Question: Using 'R' , I have drawn a hatched plot similar to <URL>. I want to do following 4 things in 'R'
1. Add legend as shown in the link.
2. Replace x-axis name by the greek symbol of delta
3. To mention various points of intersection on the plot. for eg, at x=0.75 a few curves meet x-axis, I want to put the value 0.75 near that point.
4. If you see the curves, they are not smooth. How to make them smooth ? Even excel plots far more smoother curves.
How to achieve this ?
Here is the plot.

Following code is used to draw the plot.
'''
plot(NA,xlim=c(0,1),ylim=c(0,1),xlab="delta",ylab="K", xaxs="i",yaxs="i") # Empty plot
a1 <- curve((x+x^7-x^2-x^4)/(1+x-x^3-x^4), from=0, n=450000, add = TRUE) # First curve
a2 <- curve((x^2+x^3-x-x^5)/(x+x^2), to=0.9, n=45000, add = TRUE)
a3 <- curve((x+x^7-x^2-x^4)/(1+x-x^2-x^3-x^4+x^7),from=0, n=45000, add = TRUE)
a4 <- curve((x+x^8-x^3-x^5)/(x+x^8-x^3-x^5+1-x^4),from=0, to=0.9, n=45000, add = TRUE)
a5 <- curve((x+x^8-x^3-x^5)/(1+x-x^5-x^4),from=0, n=45000, add = TRUE)
a6 <- curve((x+x^2-x^4-1)/(x-x^4), to=0.84, n=45000, add = TRUE)
a7 <- curve((x+x^6-x^3-x^4)/(1+x-x^3-x^4), from=0.83 ,to=1, n=45000, add = TRUE)
a8 <- curve((1+x^7-x^2-x^4)/(1+x^3-x-x^4), from=0.819, n=45000, add = TRUE)
a9 <- curve((x)/(1+x), n=45000,from=0.819, to =1, add = TRUE)
names(a1) <- c('xA1','yA1')
names(a2) <- c('xA2','yA2')
names(a3) <- c('xA3','yA3')
names(a4) <- c('xA4','yA4')
names(a5) <- c('xA5','yA5')
names(a6) <- c('xA6','yA6')
names(a7) <- c('xA7','yA7')
names(a8) <- c('xA8','yA8')
names(a9) <- c('xA9','yA9')
with(as.list(c(a1,a2,a3,a4,a5,a6,a7,a8,a9)),{
idA <- yA3 >=0
idB <- yA2 >=0 & yA2 <= yA4
idC <- yA4 >= yA2
idD <- yA5 >=0
idE <- yA6 >=0 & yA6 <= yA7
idF <- yA7 <= yA6
idG <- yA8 >=0 & yA8 <= yA9
idH <- xA9 >= xA8 & xA9 >0.8
idI <- xA1 >=0 & xA1 <= 0.755
idJ <- xA3 >=0 & xA3 <= 0.755
polygon(x = c(xA3[idA],xA2[idB],rev(xA4[idC])),
y = c(yA3[idA],yA2[idB],rev(yA4[idC])),
density=20, angle=90, border=NULL)
polygon(x = c(xA5[idD],1,1,0),
y = c(yA5[idD],0,1,1),
density=20, angle=0, border=NULL)
polygon(x = c(xA6,xA7),
y = c(yA6,yA7),
density=20, angle=45, border=NULL)
polygon(x = c(rev(xA8[idG]),xA9[idH],1),
y = c(rev(yA8[idG]),yA9[idH],0),
density=20, angle=135, border=NULL)
polygon(x = c(xA1[idI],rev(xA3[idJ])),
y = c(yA1[idI],rev(yA3[idJ])),
col="black", border=NULL)
})
'''
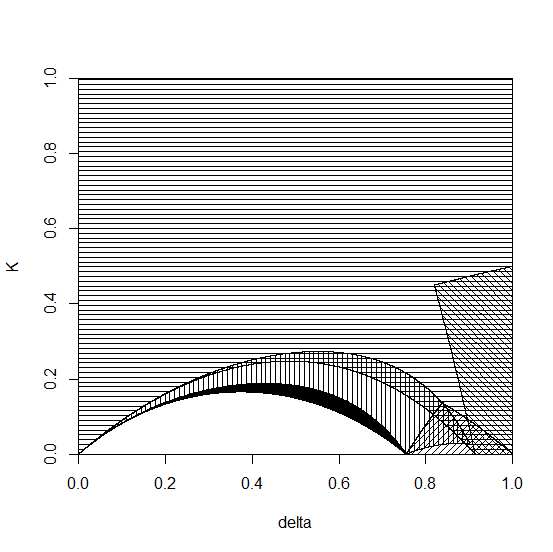
Answer: '''
layout(matrix(c(1,2),nrow=1),
width=c(4,1)) #Divide your plotting region in two inequal part
par(mar=c(5,4,4,0)) #Get rid of the margin on the right side
plot(NA,xlim=c(0,1),ylim=c(0,1),
xlab=expression(delta),ylab="K", xaxs="i",yaxs="i") # Here's your delta
a1 <- curve((x+x^7-x^2-x^4)/(1+x-x^3-x^4), from=0, n=450000, add = TRUE)
...
par(mar=c(5,0,4,2)) #No margin on the left side
plot(c(0,1),type="n", axes=F, xlab="", ylab="") #Empty plot
legend("top",legend=c("1","2","3","4","5"),
density=c(20,20,20,20,NA), angle=c(90,0,45,135,NA),
col=c(NA,NA,NA,NA,"black"), bty="n", cex=1.5)
'''

As for the point you want to label, either use function 'text' (or 'mtext') to do it "programmaticaly" or 'locator' to do it interactively.
: Alternatively (as I said in the comments), this would work as well to put your legend outside the plot area and is probably simpler:
'''
par(mar=c(5,4,4,8))
plot(NA,xlim=c(0,1),ylim=c(0,1),
xlab=expression(delta),ylab="K", xaxs="i",yaxs="i") # Here's your delta
a1 <- curve((x+x^7-x^2-x^4)/(1+x-x^3-x^4), from=0, n=450000, add = TRUE)
...
legend(1,1,legend=c("1","2","3","4","5"),
density=c(20,20,20,20,NA), angle=c(90,0,45,135,NA),
col=c(NA,NA,NA,NA,"black"), bty="n", cex=1.5, xpd=TRUE)
'''